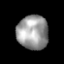
Tissue: lung
Cell type: Others
Senescence score: 0.2353
Nuclear area (px): 1040
Mean DAPI intensity: 155.292